Question: I am getting the error
'''
Unexpected token u
code: InternalError
message: Unexpected token u
'''
in web view when I hit the request for authentication

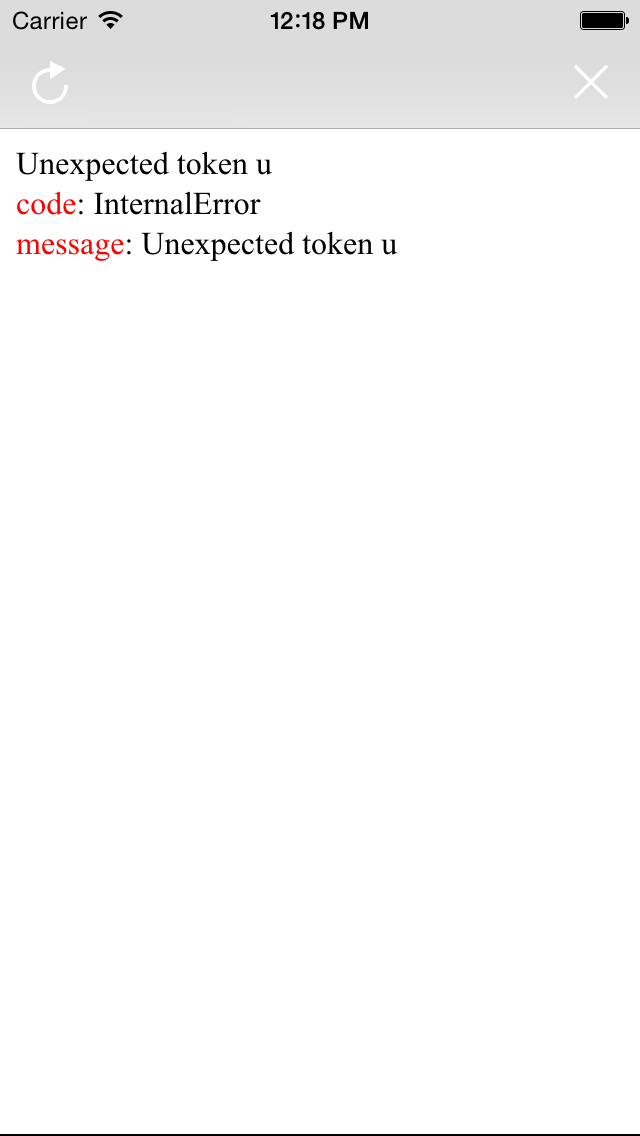
Answer: I solved it..
We also have to provide state parameters with the request.